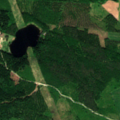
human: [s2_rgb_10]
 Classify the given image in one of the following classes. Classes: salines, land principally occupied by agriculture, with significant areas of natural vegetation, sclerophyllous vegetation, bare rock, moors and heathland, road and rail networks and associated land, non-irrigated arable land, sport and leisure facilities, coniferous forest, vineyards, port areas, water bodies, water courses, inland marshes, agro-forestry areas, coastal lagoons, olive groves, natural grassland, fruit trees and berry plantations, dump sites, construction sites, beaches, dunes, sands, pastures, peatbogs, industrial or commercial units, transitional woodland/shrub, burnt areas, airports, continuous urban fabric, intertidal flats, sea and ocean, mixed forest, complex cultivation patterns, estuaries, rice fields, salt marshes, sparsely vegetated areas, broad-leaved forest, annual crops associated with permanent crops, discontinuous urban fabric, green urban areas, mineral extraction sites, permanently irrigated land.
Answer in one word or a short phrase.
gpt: non-irrigated arable land, land principally occupied by agriculture, with significant areas of natural vegetation, mixed forest, transitional woodland/shrub